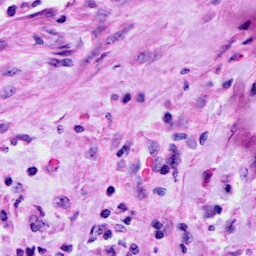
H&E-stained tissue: Cervix